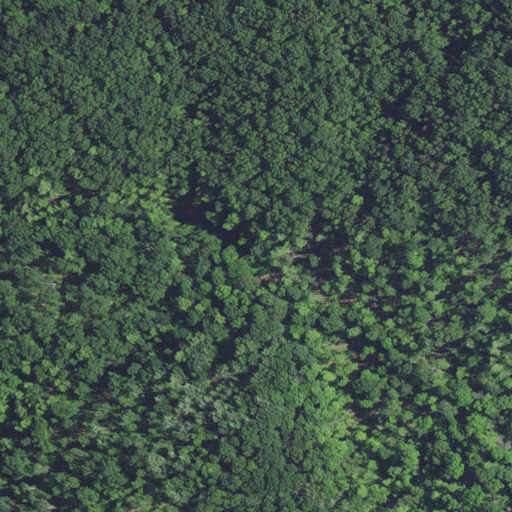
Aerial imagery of valley in Kentucky named Sugar Camp Hollow containing deciduous forest and mixed forest